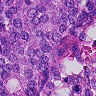
Metastatic tissue present: yes